Field crop: maize
Growth stage: 2
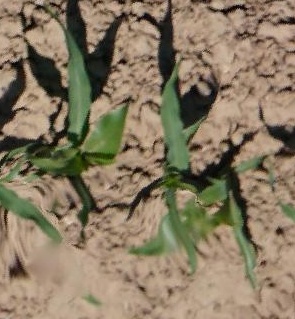
Species: maize